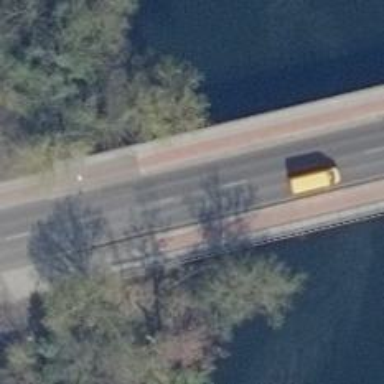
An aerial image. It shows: Secondary road with asphalt surface and bridge. There are sidewalks on both sides and separate cycle track on each side.